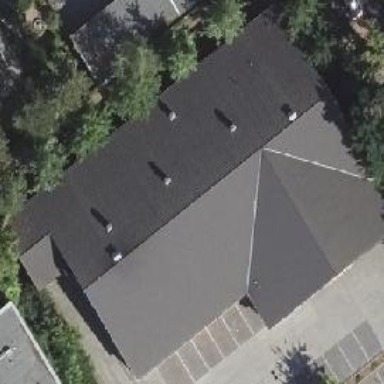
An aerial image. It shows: Supermarket with hipped roof.